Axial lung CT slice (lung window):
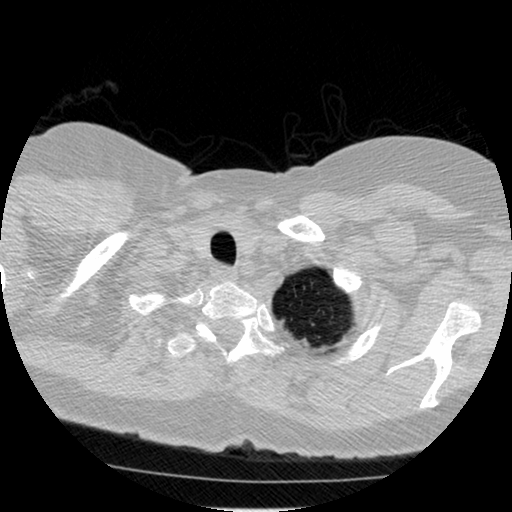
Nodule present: no